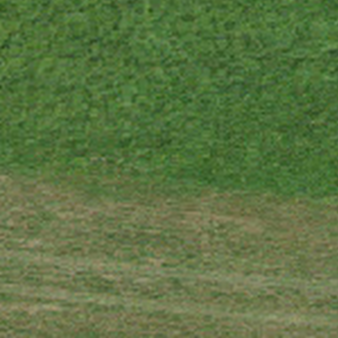
Label: other